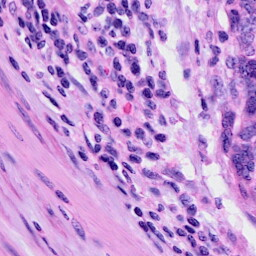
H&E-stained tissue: Cervix